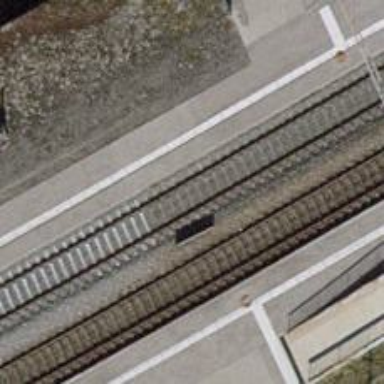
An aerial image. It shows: Railway stop with public transport stop position.